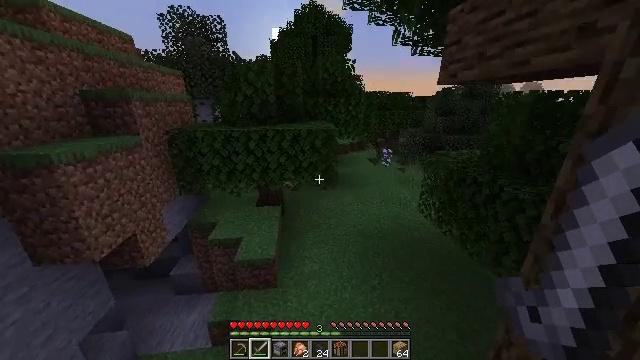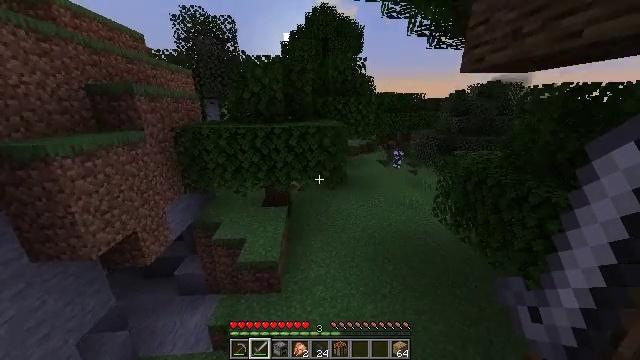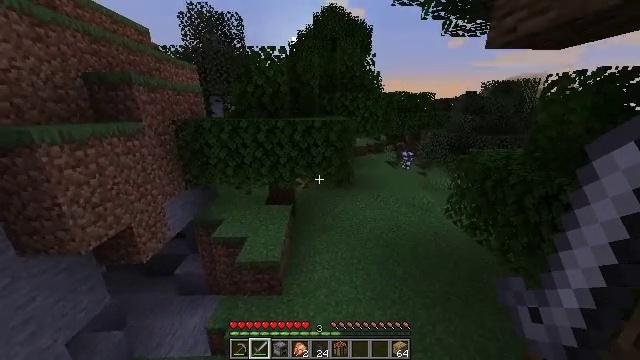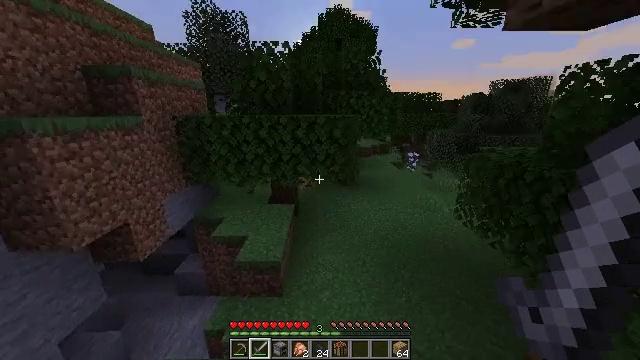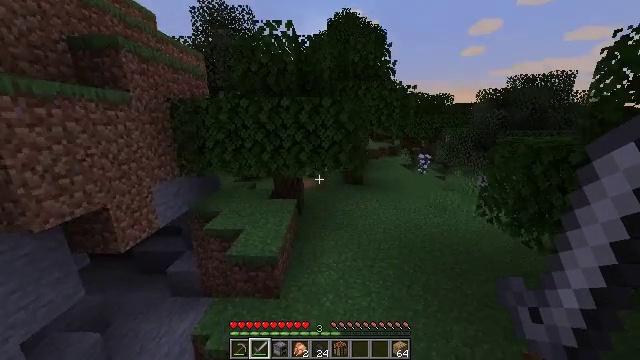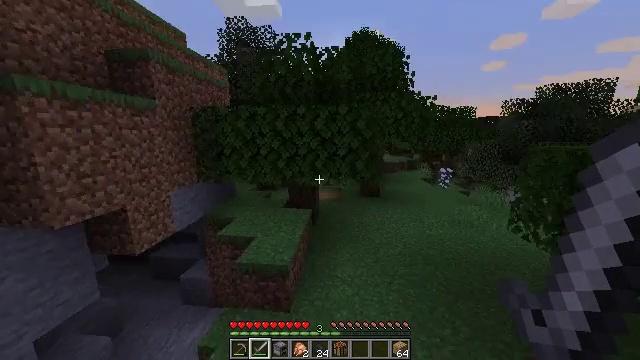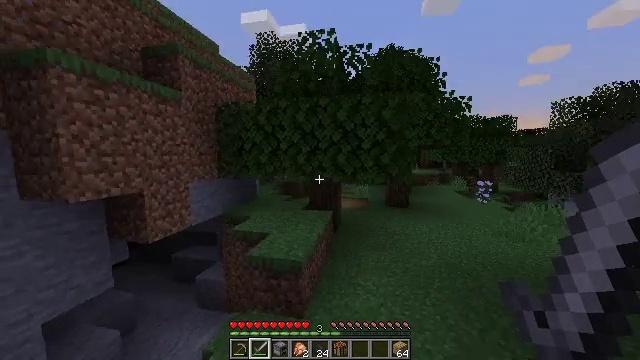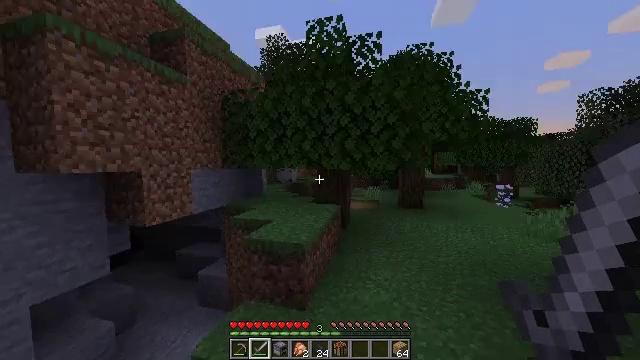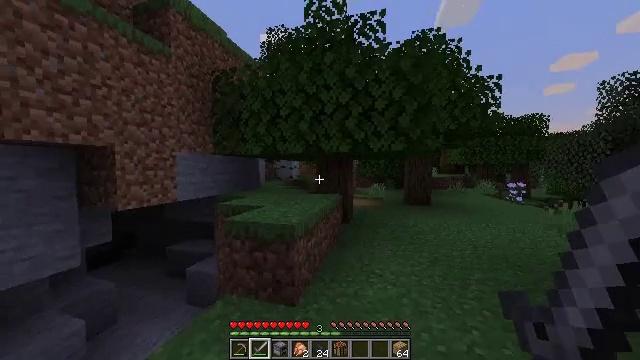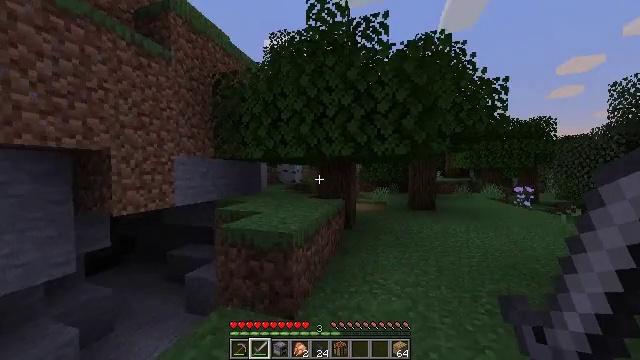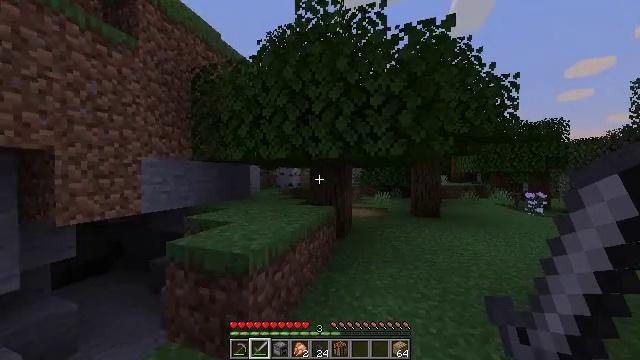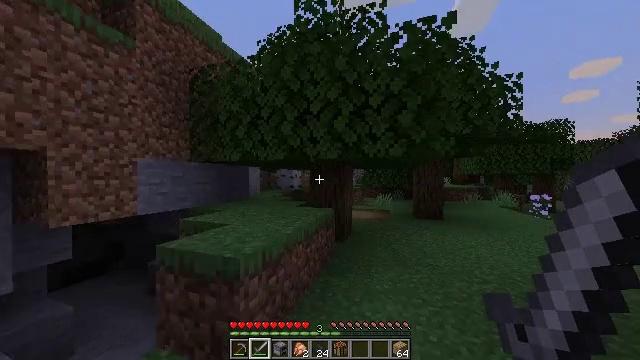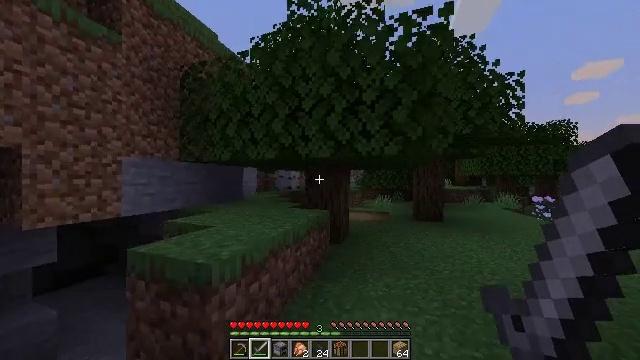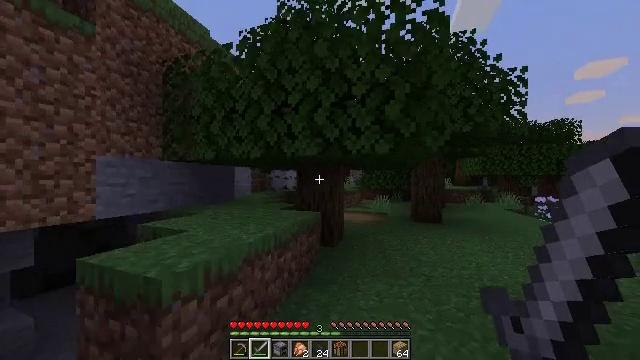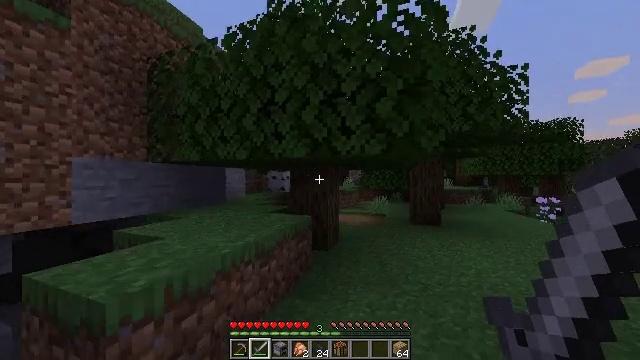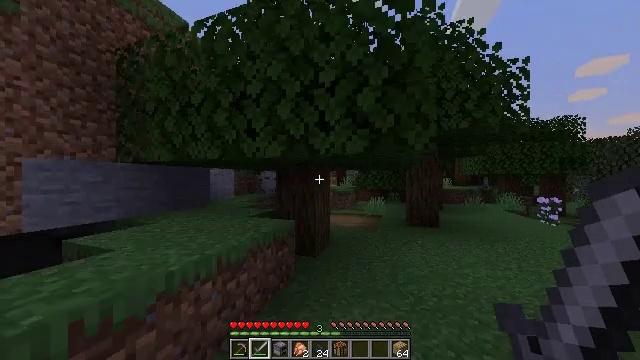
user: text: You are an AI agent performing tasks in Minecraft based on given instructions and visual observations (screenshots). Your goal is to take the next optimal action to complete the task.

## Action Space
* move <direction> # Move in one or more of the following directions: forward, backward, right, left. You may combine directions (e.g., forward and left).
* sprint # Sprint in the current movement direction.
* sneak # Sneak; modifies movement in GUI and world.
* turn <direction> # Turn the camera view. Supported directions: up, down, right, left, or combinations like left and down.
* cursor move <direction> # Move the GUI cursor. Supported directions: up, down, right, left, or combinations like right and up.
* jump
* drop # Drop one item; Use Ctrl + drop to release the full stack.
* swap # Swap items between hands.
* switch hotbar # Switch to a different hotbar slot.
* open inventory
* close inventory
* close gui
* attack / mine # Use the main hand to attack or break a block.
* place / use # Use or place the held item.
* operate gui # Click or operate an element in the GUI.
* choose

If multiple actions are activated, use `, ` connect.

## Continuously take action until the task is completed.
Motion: motion action
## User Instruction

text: Break the birch leaves block.
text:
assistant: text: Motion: move forward, sprint, turn left
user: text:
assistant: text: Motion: move forward, sprint, turn left
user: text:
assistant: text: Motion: move forward, sprint, turn left
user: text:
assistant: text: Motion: move forward, sprint, turn left and up
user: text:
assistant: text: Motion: move forward, sprint, turn left and up
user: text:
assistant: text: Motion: move forward, sprint, turn left and up
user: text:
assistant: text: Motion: move forward, sprint, turn left and up
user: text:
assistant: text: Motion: move forward, sprint, turn left and up
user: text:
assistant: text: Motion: move forward and move right, sprint, turn up
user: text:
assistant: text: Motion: move forward and move right, sprint, turn left
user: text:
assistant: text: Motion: move forward and move right, sprint
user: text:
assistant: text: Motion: move forward and move right, sprint
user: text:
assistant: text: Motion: move forward and move right, sprint
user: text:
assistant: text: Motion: move forward and move right, sprint
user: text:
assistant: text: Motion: move forward and move right, sprint
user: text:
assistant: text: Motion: move forward and move right, sprint
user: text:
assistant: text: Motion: move forward and move right, sprint
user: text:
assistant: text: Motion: move forward and move right, sprint
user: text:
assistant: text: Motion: move forward and move right, sprint
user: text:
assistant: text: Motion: move forward and move right, sprint, turn left
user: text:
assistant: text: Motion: move forward and move right, sprint, turn left and down
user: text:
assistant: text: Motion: move forward and move right, sprint, turn left
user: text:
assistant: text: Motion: move forward, sprint
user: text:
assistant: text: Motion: move forward, sprint, turn down
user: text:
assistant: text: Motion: move forward, sprint
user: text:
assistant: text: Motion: move forward, sprint
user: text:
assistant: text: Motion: move forward, sprint
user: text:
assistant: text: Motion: move forward, sprint
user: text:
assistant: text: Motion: move forward, sprint
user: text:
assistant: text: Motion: move forward, sprint